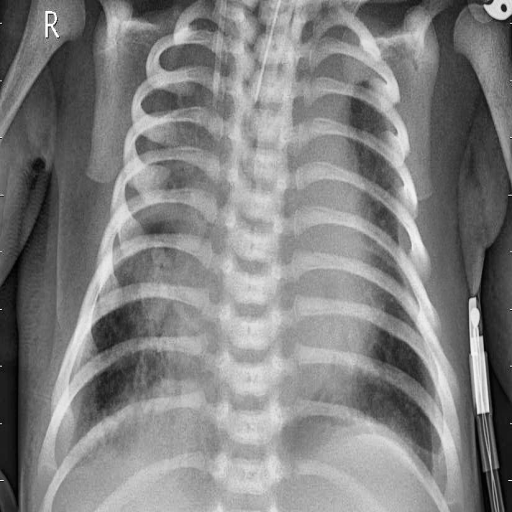
Finding: PNEUMONIA